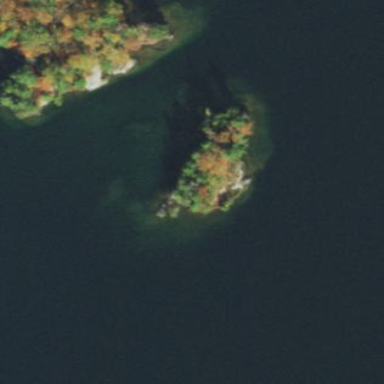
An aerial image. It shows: Camp site located on islet.